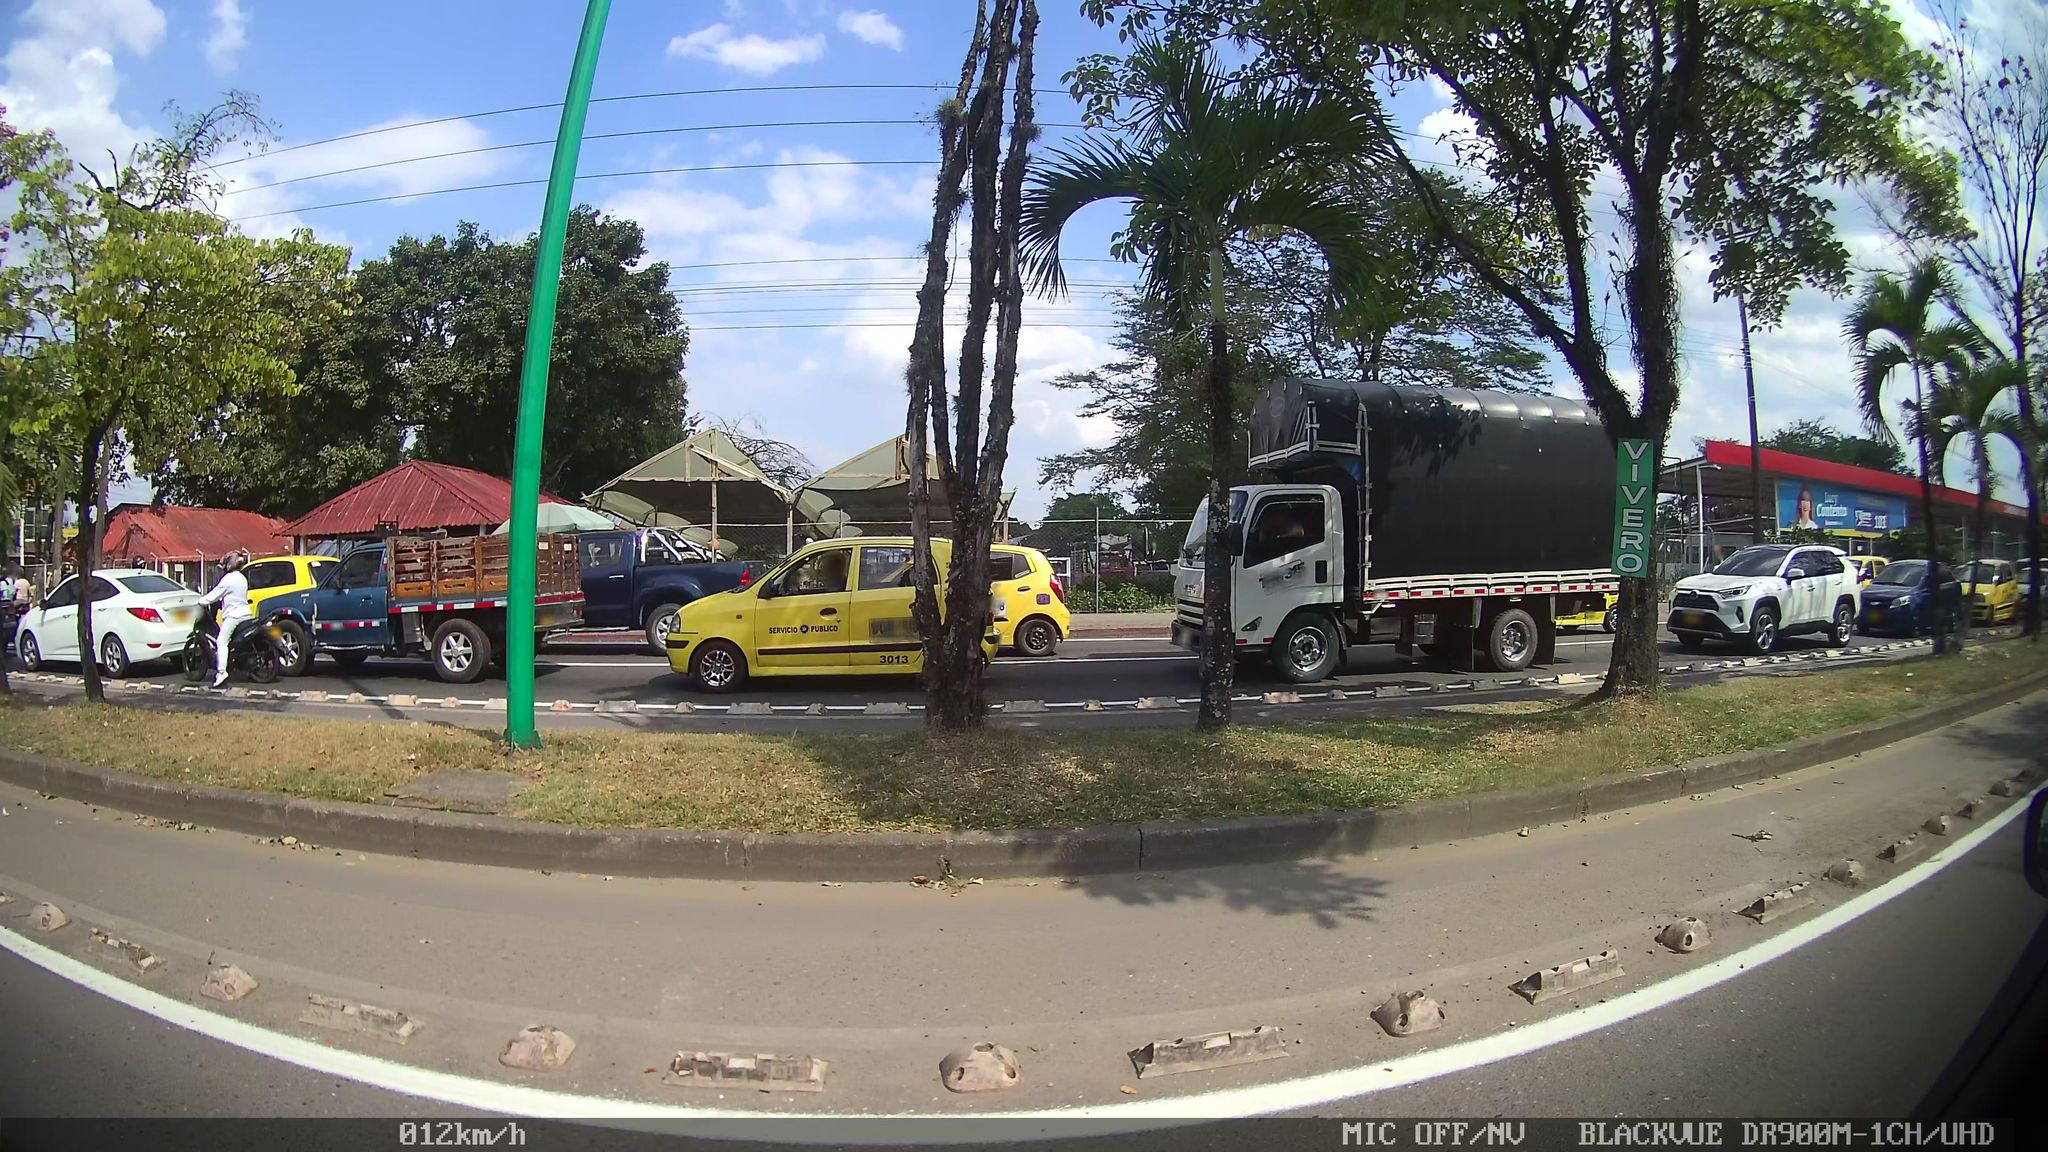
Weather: clear
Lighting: day
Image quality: good
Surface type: driving surface
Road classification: secondary
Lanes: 2.0
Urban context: urban centre
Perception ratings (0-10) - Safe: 1.54, Lively: 5.7, Beautiful: 7.57, Boring: 2.27, Depressing: 7.71, Wealthy: 1.72